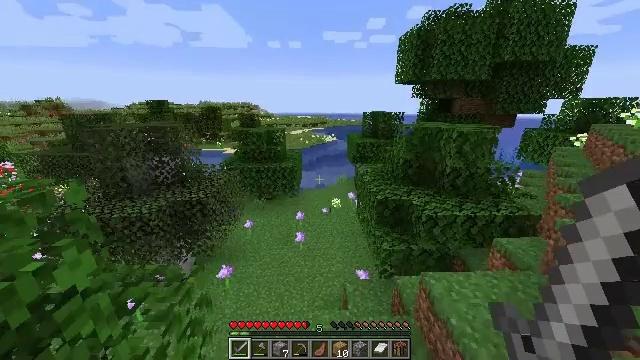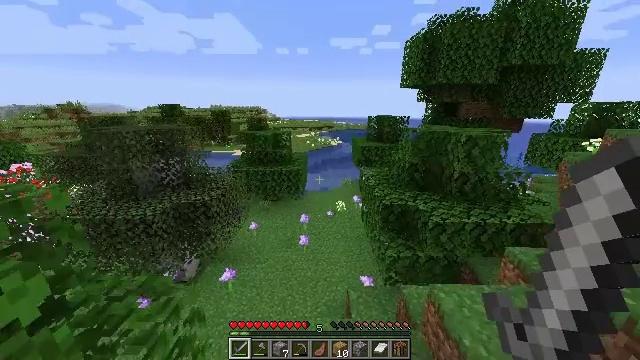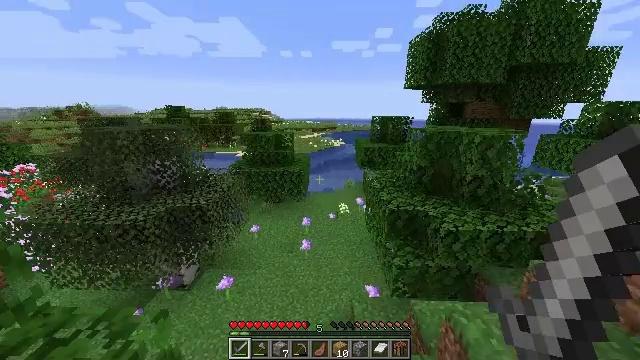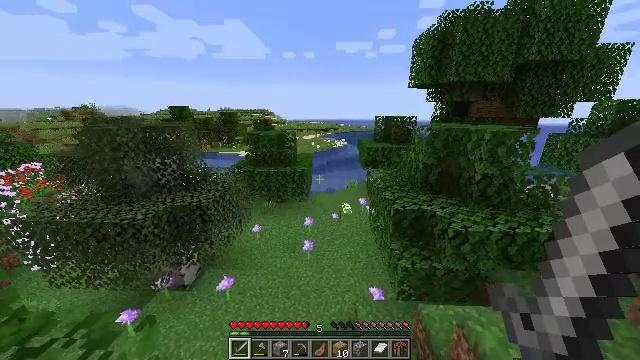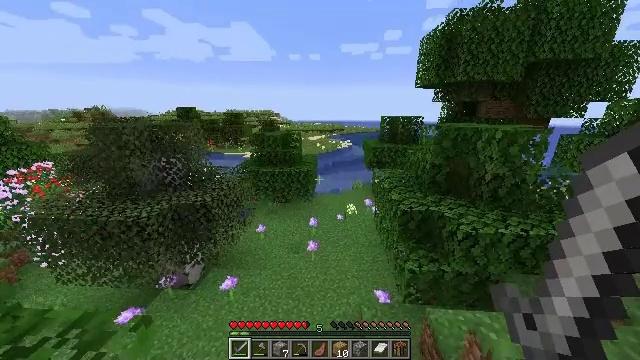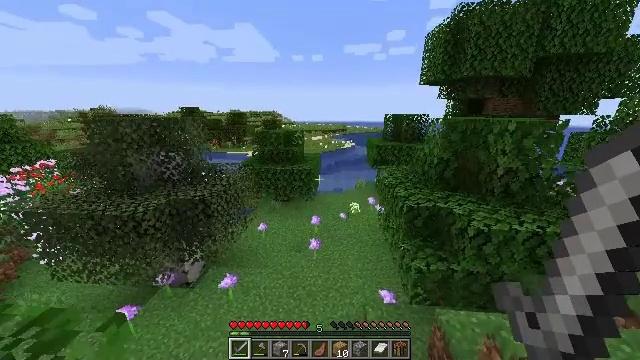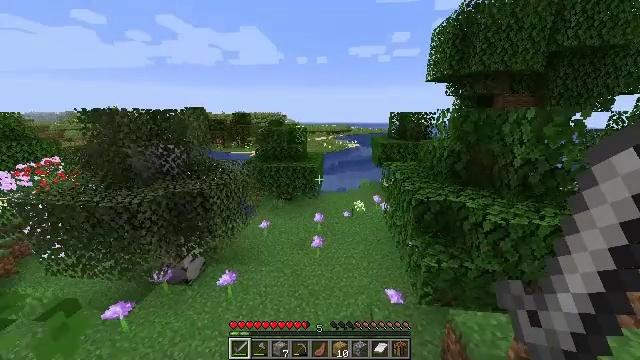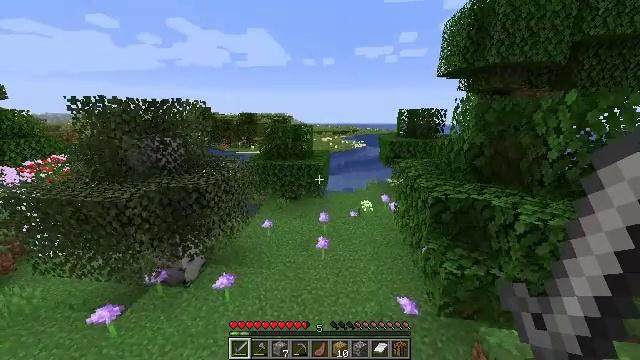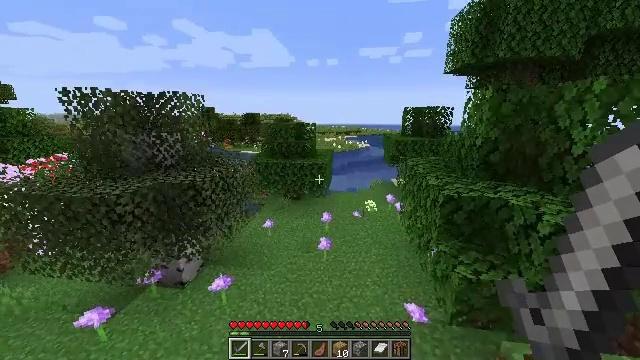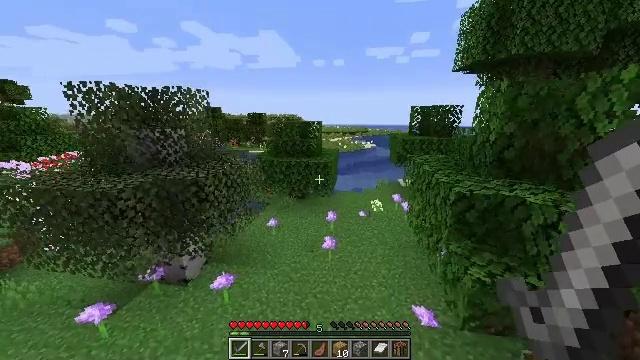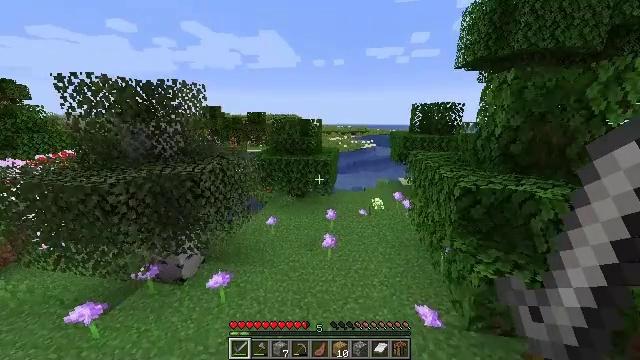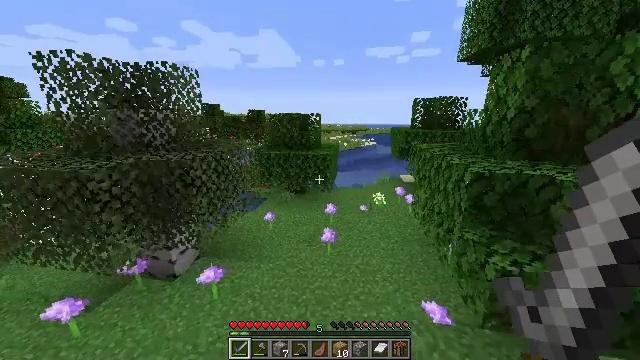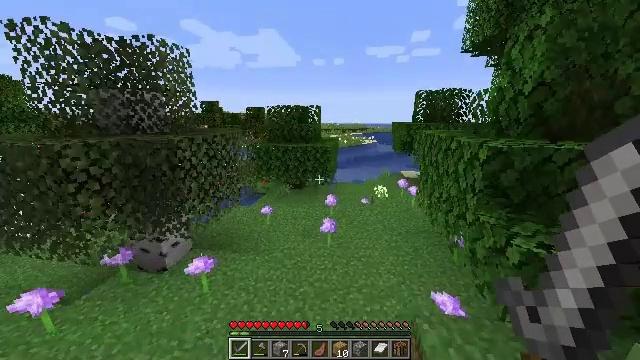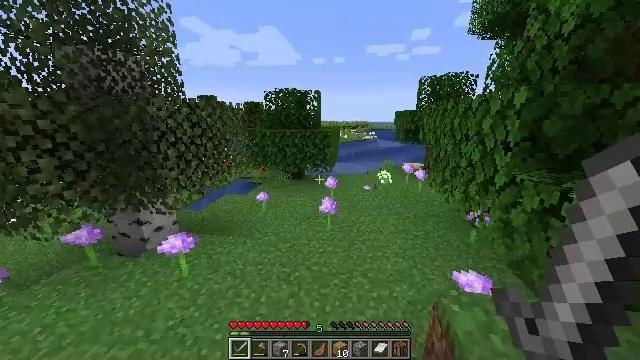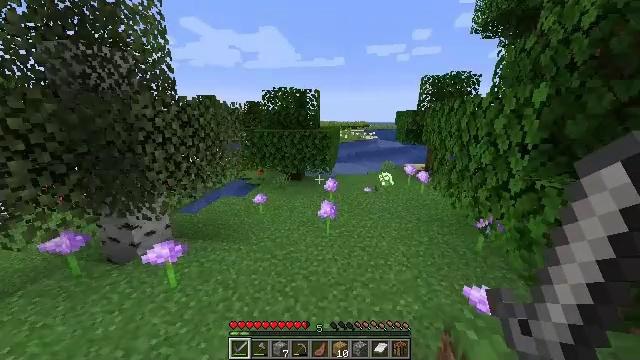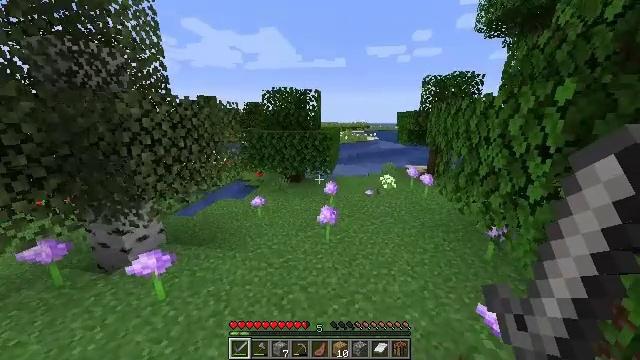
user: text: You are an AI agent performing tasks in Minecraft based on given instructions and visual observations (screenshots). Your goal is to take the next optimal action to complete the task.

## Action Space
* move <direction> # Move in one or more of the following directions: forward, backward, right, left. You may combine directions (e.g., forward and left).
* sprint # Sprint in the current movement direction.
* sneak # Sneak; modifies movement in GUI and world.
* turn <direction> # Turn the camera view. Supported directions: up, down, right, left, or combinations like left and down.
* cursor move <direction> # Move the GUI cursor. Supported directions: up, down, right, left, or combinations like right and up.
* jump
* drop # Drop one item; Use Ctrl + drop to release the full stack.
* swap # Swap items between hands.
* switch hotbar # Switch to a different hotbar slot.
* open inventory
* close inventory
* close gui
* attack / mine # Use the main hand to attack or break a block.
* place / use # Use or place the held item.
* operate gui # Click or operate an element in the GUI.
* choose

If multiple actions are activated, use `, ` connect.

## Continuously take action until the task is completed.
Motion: motion action
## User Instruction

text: Collect sugar cane near water sources.
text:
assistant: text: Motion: move forward, sprint, turn left
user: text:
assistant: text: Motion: move forward, sprint
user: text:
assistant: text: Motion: move forward, sprint
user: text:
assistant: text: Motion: move forward, sprint, turn left
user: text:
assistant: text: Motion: move forward, sprint
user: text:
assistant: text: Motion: move forward, sprint, turn left
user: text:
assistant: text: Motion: move forward, sprint, turn left
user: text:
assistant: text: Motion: move forward, sprint
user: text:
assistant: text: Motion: move forward, sprint, turn left
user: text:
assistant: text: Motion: move forward, sprint
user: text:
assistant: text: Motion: move forward, sprint
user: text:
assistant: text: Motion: move forward, sprint
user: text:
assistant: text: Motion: move forward, sprint
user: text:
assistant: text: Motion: move forward, sprint
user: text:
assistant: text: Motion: move forward, sprint
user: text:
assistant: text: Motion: move forward, sprint
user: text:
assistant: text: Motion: move forward, sprint, turn right
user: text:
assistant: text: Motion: move forward, sprint, turn right
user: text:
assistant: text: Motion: move forward, sprint
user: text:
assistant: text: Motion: move forward, sprint, turn right
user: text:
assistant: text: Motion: move forward, sprint, turn right
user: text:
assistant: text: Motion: move forward, sprint, turn right
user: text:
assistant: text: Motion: move forward, sprint, turn right
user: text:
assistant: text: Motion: move forward, sprint, turn right
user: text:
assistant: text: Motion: move forward, sprint
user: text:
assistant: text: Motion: move forward, sprint
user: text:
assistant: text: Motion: move forward, sprint
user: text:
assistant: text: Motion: move forward, sprint
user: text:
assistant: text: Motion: move forward, sprint
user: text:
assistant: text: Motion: move forward, sprint